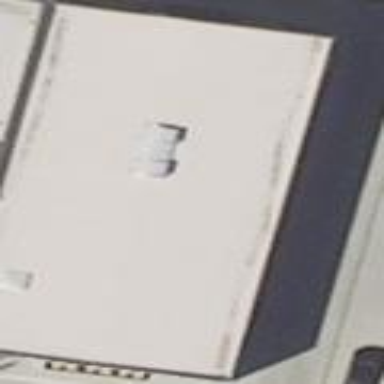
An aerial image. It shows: Car shop building.